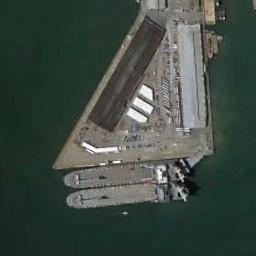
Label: ship